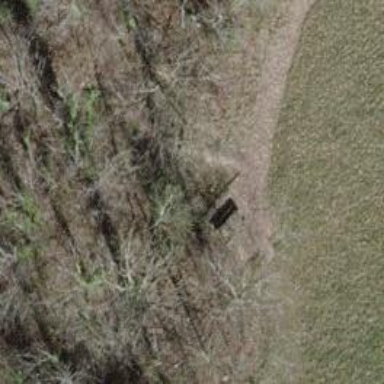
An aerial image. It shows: Picnic table located in leisure land area.